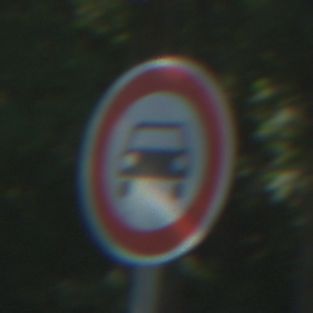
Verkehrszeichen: VerbotKraftwagen
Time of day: MorningAfternoon
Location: Outdoor (Nature)
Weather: Clear
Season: NotSpecified
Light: Natural